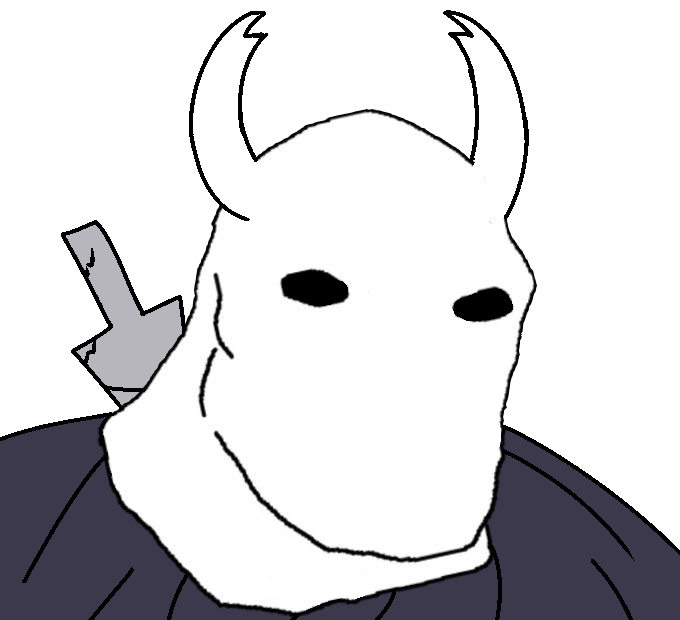
Label: 5_Craig